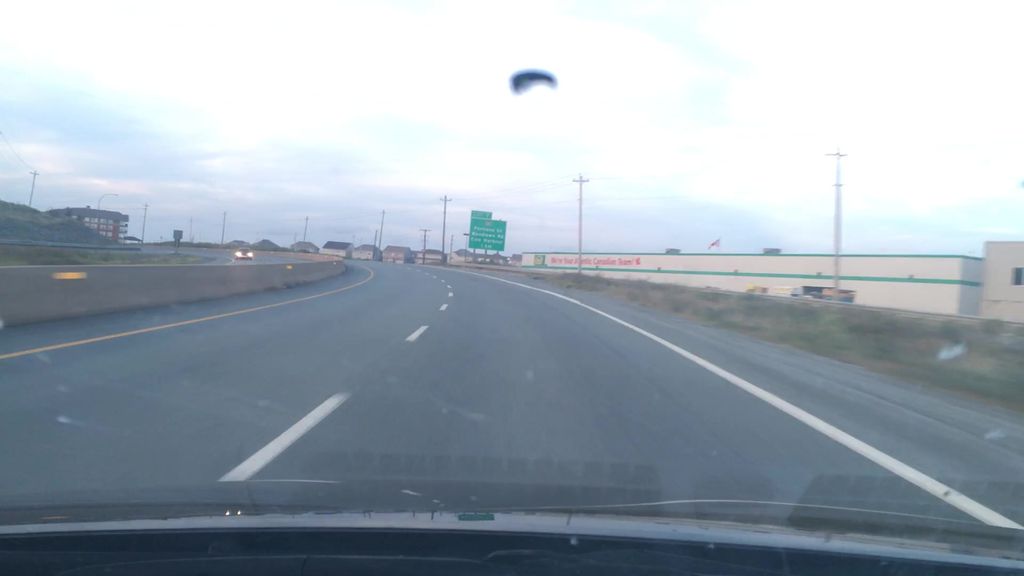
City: halifax